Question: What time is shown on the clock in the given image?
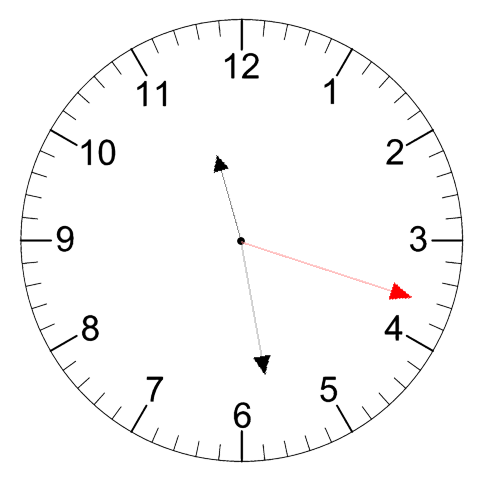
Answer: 11:28:18